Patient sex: M
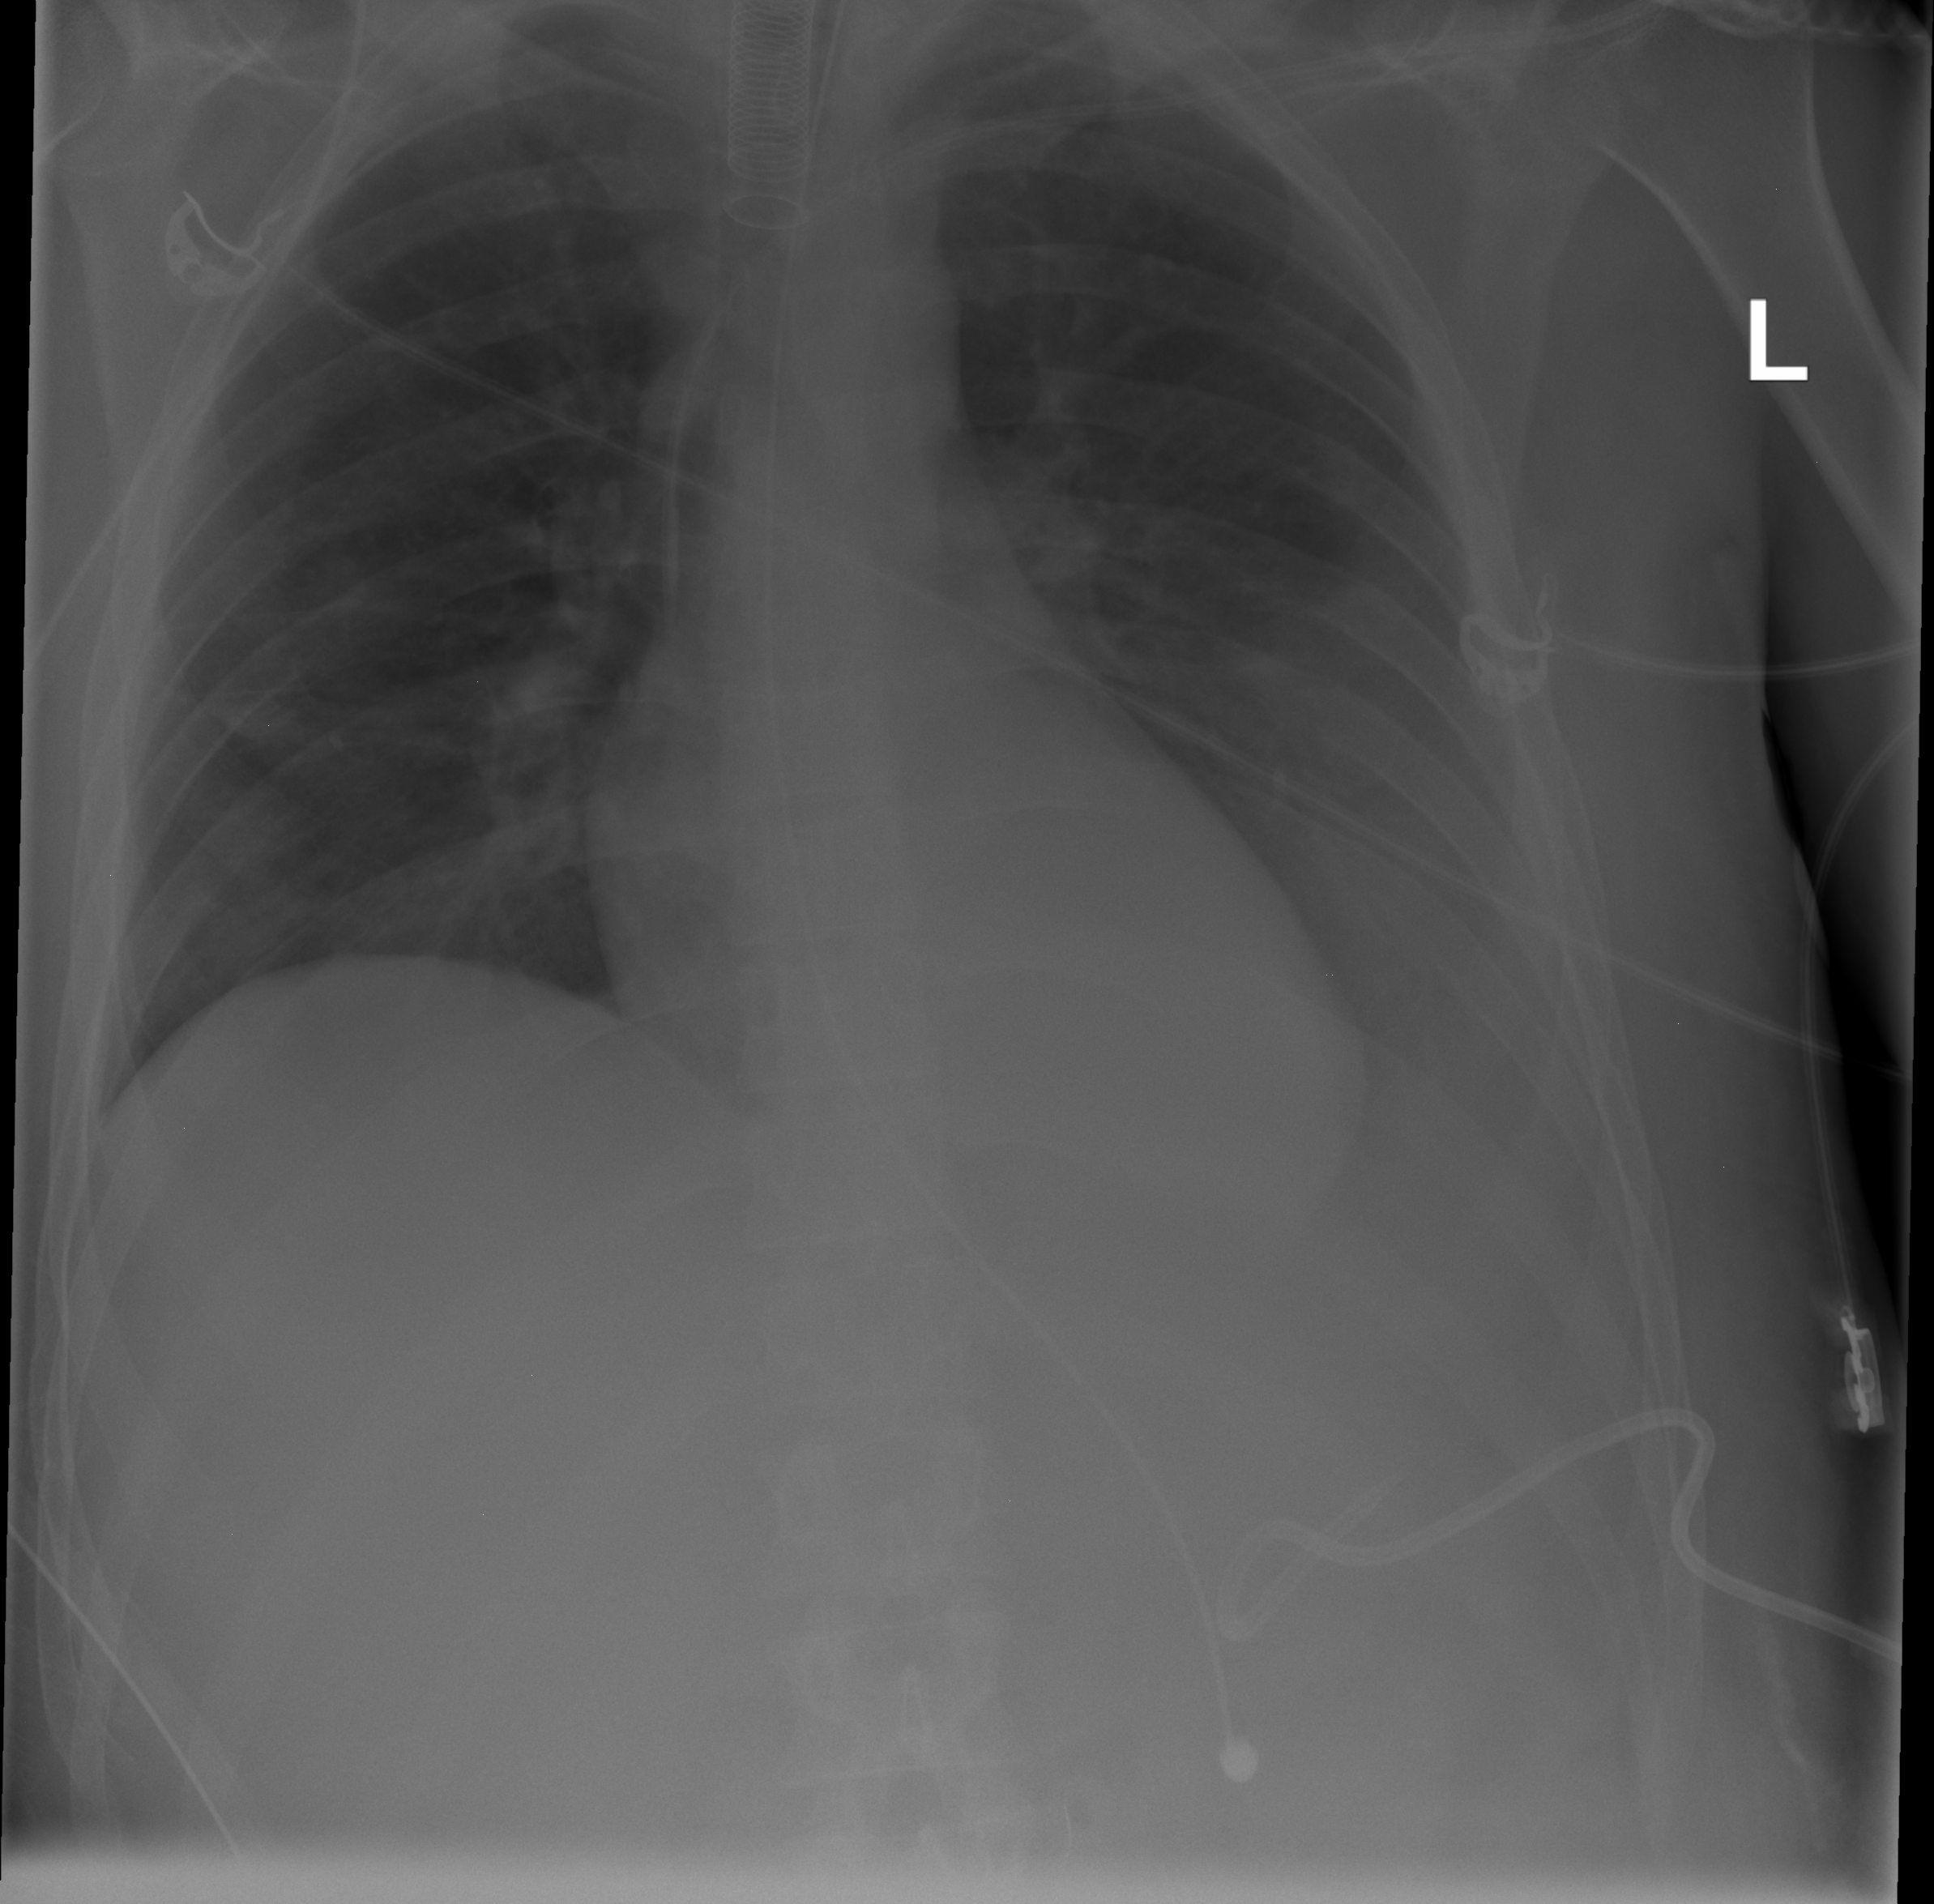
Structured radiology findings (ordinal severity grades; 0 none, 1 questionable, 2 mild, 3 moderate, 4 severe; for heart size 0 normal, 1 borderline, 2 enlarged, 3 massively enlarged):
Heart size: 0
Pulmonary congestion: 0
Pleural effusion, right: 0
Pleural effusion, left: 3
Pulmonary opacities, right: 0
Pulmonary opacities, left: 0
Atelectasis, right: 2
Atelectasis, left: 0